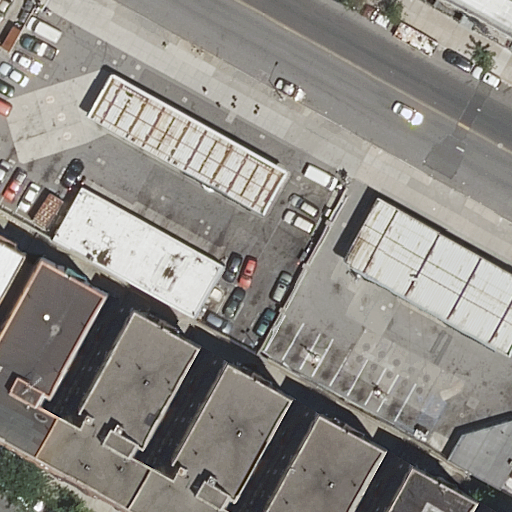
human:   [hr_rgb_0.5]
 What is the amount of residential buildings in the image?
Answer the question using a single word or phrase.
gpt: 10

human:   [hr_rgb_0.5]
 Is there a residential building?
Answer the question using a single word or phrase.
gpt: yes

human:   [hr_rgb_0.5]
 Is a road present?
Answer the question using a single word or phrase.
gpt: yes

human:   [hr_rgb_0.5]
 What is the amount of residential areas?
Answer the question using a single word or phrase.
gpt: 0

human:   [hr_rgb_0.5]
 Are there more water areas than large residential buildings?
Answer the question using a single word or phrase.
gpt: no

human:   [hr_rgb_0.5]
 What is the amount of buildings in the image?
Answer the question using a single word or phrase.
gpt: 10

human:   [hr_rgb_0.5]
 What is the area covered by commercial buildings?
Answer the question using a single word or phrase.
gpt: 0m2

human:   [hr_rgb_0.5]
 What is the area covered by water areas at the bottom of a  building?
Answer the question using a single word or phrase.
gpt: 0m2

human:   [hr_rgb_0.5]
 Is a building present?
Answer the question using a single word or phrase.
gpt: yes

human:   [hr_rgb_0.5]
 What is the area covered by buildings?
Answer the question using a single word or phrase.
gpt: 4191m2

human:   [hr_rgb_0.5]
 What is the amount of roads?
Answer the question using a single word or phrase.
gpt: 2

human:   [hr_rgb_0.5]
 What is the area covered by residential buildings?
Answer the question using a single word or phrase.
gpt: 4191m2

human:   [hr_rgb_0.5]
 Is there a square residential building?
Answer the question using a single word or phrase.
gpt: no

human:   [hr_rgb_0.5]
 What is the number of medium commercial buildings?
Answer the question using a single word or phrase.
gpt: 0

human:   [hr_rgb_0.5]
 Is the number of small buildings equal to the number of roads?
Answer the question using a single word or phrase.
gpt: yes

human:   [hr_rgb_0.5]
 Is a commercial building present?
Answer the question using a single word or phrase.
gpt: no

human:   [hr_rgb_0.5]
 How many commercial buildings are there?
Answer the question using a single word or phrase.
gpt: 0

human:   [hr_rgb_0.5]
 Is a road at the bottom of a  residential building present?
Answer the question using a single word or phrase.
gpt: yes

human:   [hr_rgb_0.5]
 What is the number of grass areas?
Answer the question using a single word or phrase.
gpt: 0

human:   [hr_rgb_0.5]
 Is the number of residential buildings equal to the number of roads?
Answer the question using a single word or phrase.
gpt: no

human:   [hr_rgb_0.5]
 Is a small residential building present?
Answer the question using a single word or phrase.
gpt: yes

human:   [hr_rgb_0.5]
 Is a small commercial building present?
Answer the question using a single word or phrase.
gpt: no

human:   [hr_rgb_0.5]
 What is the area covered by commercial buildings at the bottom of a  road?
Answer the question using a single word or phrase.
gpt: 0m2

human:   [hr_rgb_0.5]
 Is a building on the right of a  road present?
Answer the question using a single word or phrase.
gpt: yes

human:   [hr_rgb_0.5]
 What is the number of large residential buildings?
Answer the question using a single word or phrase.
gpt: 2

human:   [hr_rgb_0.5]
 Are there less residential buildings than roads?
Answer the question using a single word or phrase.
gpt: no

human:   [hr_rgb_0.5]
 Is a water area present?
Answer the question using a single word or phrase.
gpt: no

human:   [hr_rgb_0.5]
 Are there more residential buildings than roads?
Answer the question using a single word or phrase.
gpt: yes

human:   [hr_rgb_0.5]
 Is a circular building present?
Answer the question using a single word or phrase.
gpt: no

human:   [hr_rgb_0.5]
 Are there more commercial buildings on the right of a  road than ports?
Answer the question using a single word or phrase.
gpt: no

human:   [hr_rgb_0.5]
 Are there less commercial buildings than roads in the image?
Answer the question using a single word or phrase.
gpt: yes

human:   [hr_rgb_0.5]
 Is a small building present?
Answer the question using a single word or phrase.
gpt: yes

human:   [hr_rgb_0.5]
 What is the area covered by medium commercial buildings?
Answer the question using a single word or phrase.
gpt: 0m2

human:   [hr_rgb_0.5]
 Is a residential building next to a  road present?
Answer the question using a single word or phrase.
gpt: yes

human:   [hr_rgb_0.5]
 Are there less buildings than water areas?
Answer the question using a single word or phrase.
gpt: no

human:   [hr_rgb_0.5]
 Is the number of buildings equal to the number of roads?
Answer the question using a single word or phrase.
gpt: no

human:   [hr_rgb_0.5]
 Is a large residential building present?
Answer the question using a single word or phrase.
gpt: yes

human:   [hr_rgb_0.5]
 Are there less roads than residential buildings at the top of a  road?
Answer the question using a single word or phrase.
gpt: yes

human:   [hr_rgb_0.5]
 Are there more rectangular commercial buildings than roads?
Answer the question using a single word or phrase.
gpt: no

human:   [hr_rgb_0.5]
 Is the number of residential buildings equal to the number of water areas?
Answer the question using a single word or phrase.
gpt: no

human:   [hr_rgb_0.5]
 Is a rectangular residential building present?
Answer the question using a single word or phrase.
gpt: yes

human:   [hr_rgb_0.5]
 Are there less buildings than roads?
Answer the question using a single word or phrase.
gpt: no

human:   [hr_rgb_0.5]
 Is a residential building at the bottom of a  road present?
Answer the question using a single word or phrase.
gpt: yes

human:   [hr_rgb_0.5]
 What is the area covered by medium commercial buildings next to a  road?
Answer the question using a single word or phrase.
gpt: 0m2

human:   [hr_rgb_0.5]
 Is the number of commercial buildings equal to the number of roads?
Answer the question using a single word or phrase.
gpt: no

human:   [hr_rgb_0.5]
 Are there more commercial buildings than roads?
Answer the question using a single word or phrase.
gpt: no

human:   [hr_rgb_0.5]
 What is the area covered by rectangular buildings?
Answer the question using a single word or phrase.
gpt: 546m2

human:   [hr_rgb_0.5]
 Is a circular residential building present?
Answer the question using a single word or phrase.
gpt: no

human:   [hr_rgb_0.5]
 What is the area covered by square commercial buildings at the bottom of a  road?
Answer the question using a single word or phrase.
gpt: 0m2

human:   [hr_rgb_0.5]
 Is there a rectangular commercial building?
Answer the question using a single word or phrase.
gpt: no

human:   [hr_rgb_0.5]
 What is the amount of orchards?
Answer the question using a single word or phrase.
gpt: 0

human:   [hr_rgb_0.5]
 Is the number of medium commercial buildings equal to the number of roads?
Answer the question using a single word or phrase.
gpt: no

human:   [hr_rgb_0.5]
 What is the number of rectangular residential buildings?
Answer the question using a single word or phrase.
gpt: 4

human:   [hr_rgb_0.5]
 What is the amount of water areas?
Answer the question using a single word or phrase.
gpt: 0

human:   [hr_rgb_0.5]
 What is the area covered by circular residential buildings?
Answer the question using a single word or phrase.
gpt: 0m2

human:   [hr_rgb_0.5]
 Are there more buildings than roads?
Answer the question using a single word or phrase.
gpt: yes

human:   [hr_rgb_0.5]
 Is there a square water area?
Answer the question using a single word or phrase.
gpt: no

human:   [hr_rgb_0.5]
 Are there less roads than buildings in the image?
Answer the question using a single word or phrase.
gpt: yes

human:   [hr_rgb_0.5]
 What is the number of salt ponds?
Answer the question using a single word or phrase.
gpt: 0

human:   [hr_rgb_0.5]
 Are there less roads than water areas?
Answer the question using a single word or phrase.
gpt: no

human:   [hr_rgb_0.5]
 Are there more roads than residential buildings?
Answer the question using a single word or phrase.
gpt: no

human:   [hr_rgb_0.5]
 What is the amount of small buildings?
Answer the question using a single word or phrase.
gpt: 2

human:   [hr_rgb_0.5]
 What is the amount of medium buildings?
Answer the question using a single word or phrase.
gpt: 6

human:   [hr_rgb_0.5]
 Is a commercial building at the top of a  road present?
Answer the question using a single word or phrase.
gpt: no